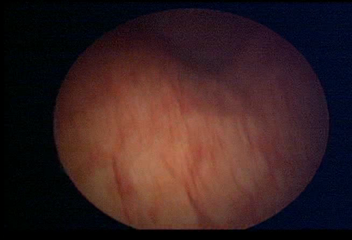
Modality: WLC
Class: Normal mucosa
Bladder cancer association: No